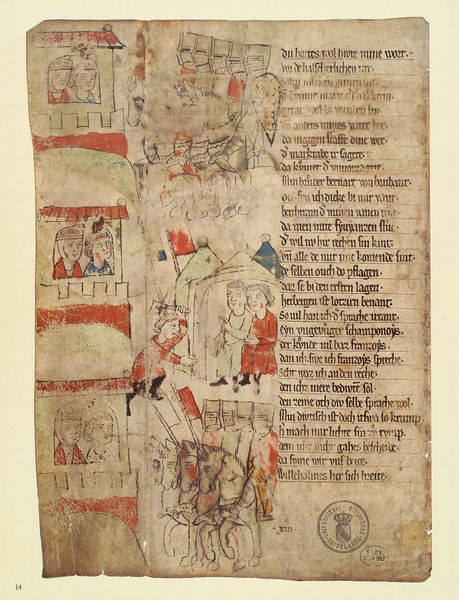
Titel: Willehalm - Handschrift
Künstler: Wolfram von Eschenbach
Standort: Herstellungsort: Quedlinburg (EU - D - Sachsen-Anhalt)
Institution: München, Bayerische Staatsbibliothek
Schlagwörter: angriff, grün, menschen, fenster, frau, haus, rot, schloss, paar, blatt, publikum, pferde, reiter, turm, reiten, schrift, papier, fahnen, zuschauer, fahne, figuren, könig, soldaten, zinnen, schild, buch, burg, illustration, text, stempel, helm, herrscher, ritter, armee, buchseite, fragment, pergament, helme, axt, ross, kreuzzug, zeilen, siegel, rösser, beil, miniatur, szenen, hacke, handschrift, zelt, zelte, beschriftet, beschädigt, buchmalerei, tunier, spalte, alexander, turnier